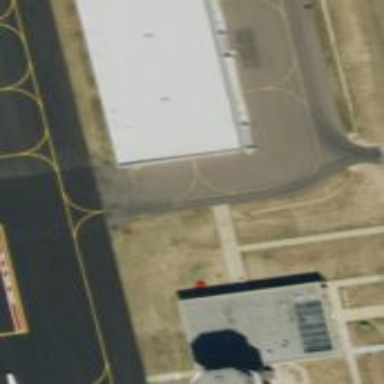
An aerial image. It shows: View of taxiway at the airport.